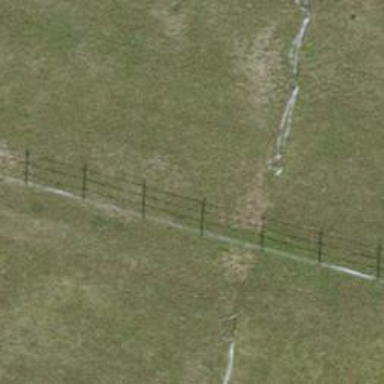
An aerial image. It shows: Gate.